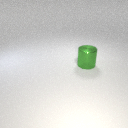
large green metal cylinder